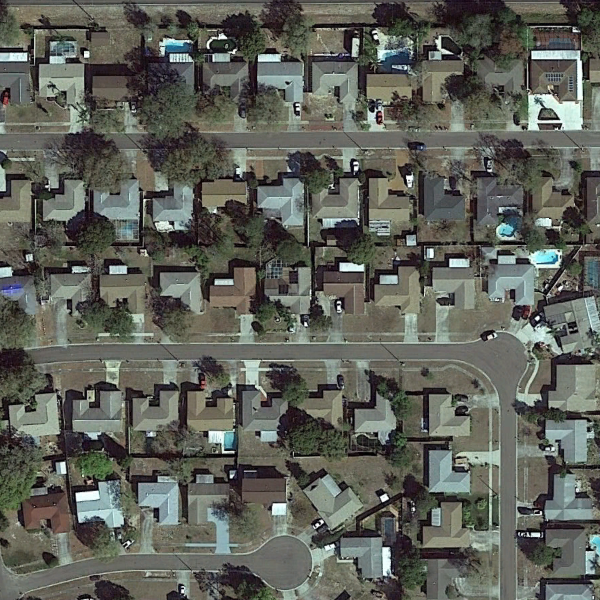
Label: DenseResidential